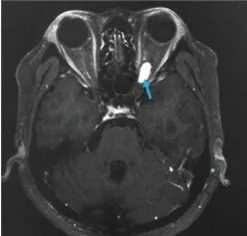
Gadolinium-enhanced magnetic resonance images at 18 months after the stereotactic radiosurgery. (B) Axial image.
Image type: radiology (mri)